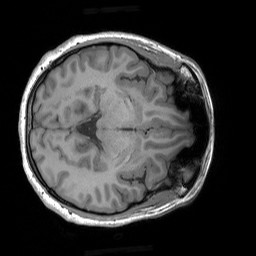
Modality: T1w
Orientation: axial
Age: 26
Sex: female
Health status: healthy
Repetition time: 1.9 s
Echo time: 0.00252 s